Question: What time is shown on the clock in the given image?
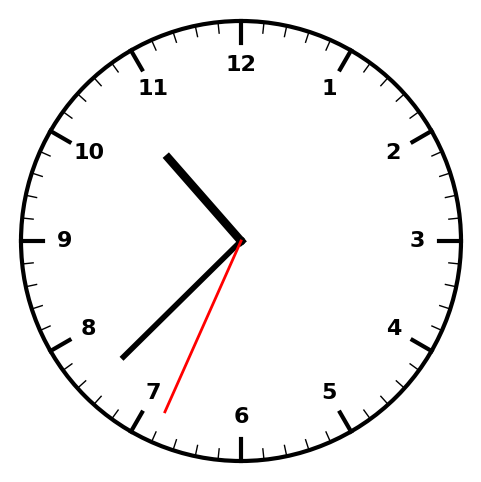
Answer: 10:37:34